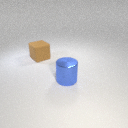
large brown rubber cube to the left of large blue metal cylinder